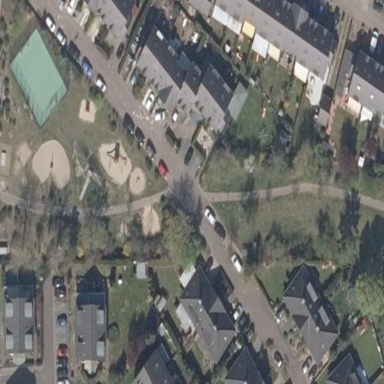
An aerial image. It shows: Playground area for leisure land.